Field crop: maize
Growth stage: 2
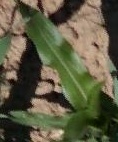
Species: maize